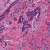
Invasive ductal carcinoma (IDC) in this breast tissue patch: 0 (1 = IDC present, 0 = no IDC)